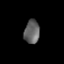
Tissue: prostate
Cell type: T cells
Senescence score: 0.3243
Nuclear area (px): 354
Mean DAPI intensity: 98.859